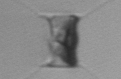
Label: Chaetoceros_similis